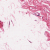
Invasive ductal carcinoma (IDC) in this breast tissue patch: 0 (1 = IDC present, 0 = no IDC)